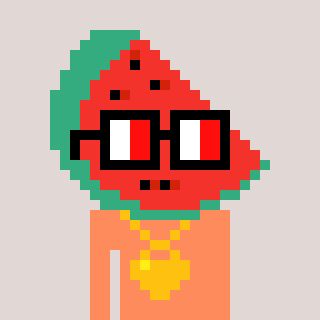
a pixel art character with square glasses with black frames and red eyes, a watermelon-shaped head and a peachy-colored body on a warm background